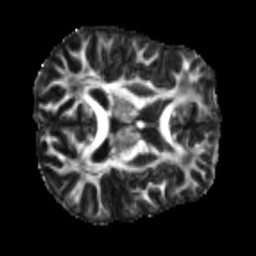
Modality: FA
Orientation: axial
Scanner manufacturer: siemens
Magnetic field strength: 3 T
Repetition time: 4 s
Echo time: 0.0594 s